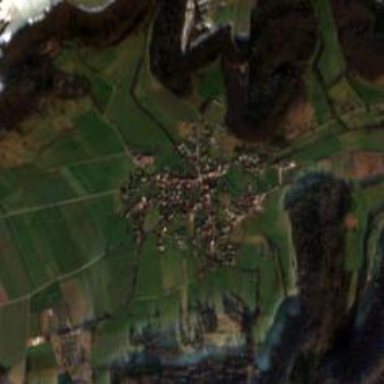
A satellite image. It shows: Village.